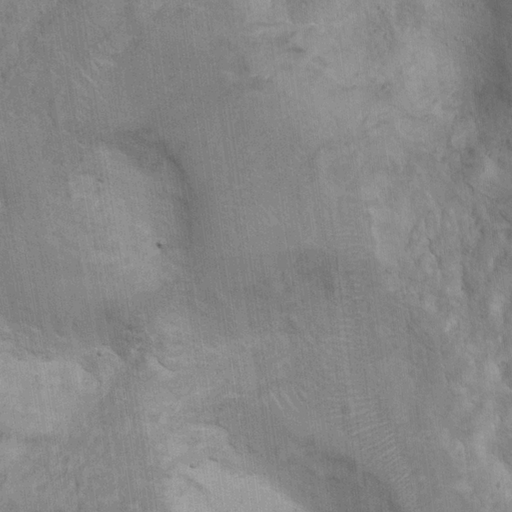
Objects detected: cone, cone, cone, cone